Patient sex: M
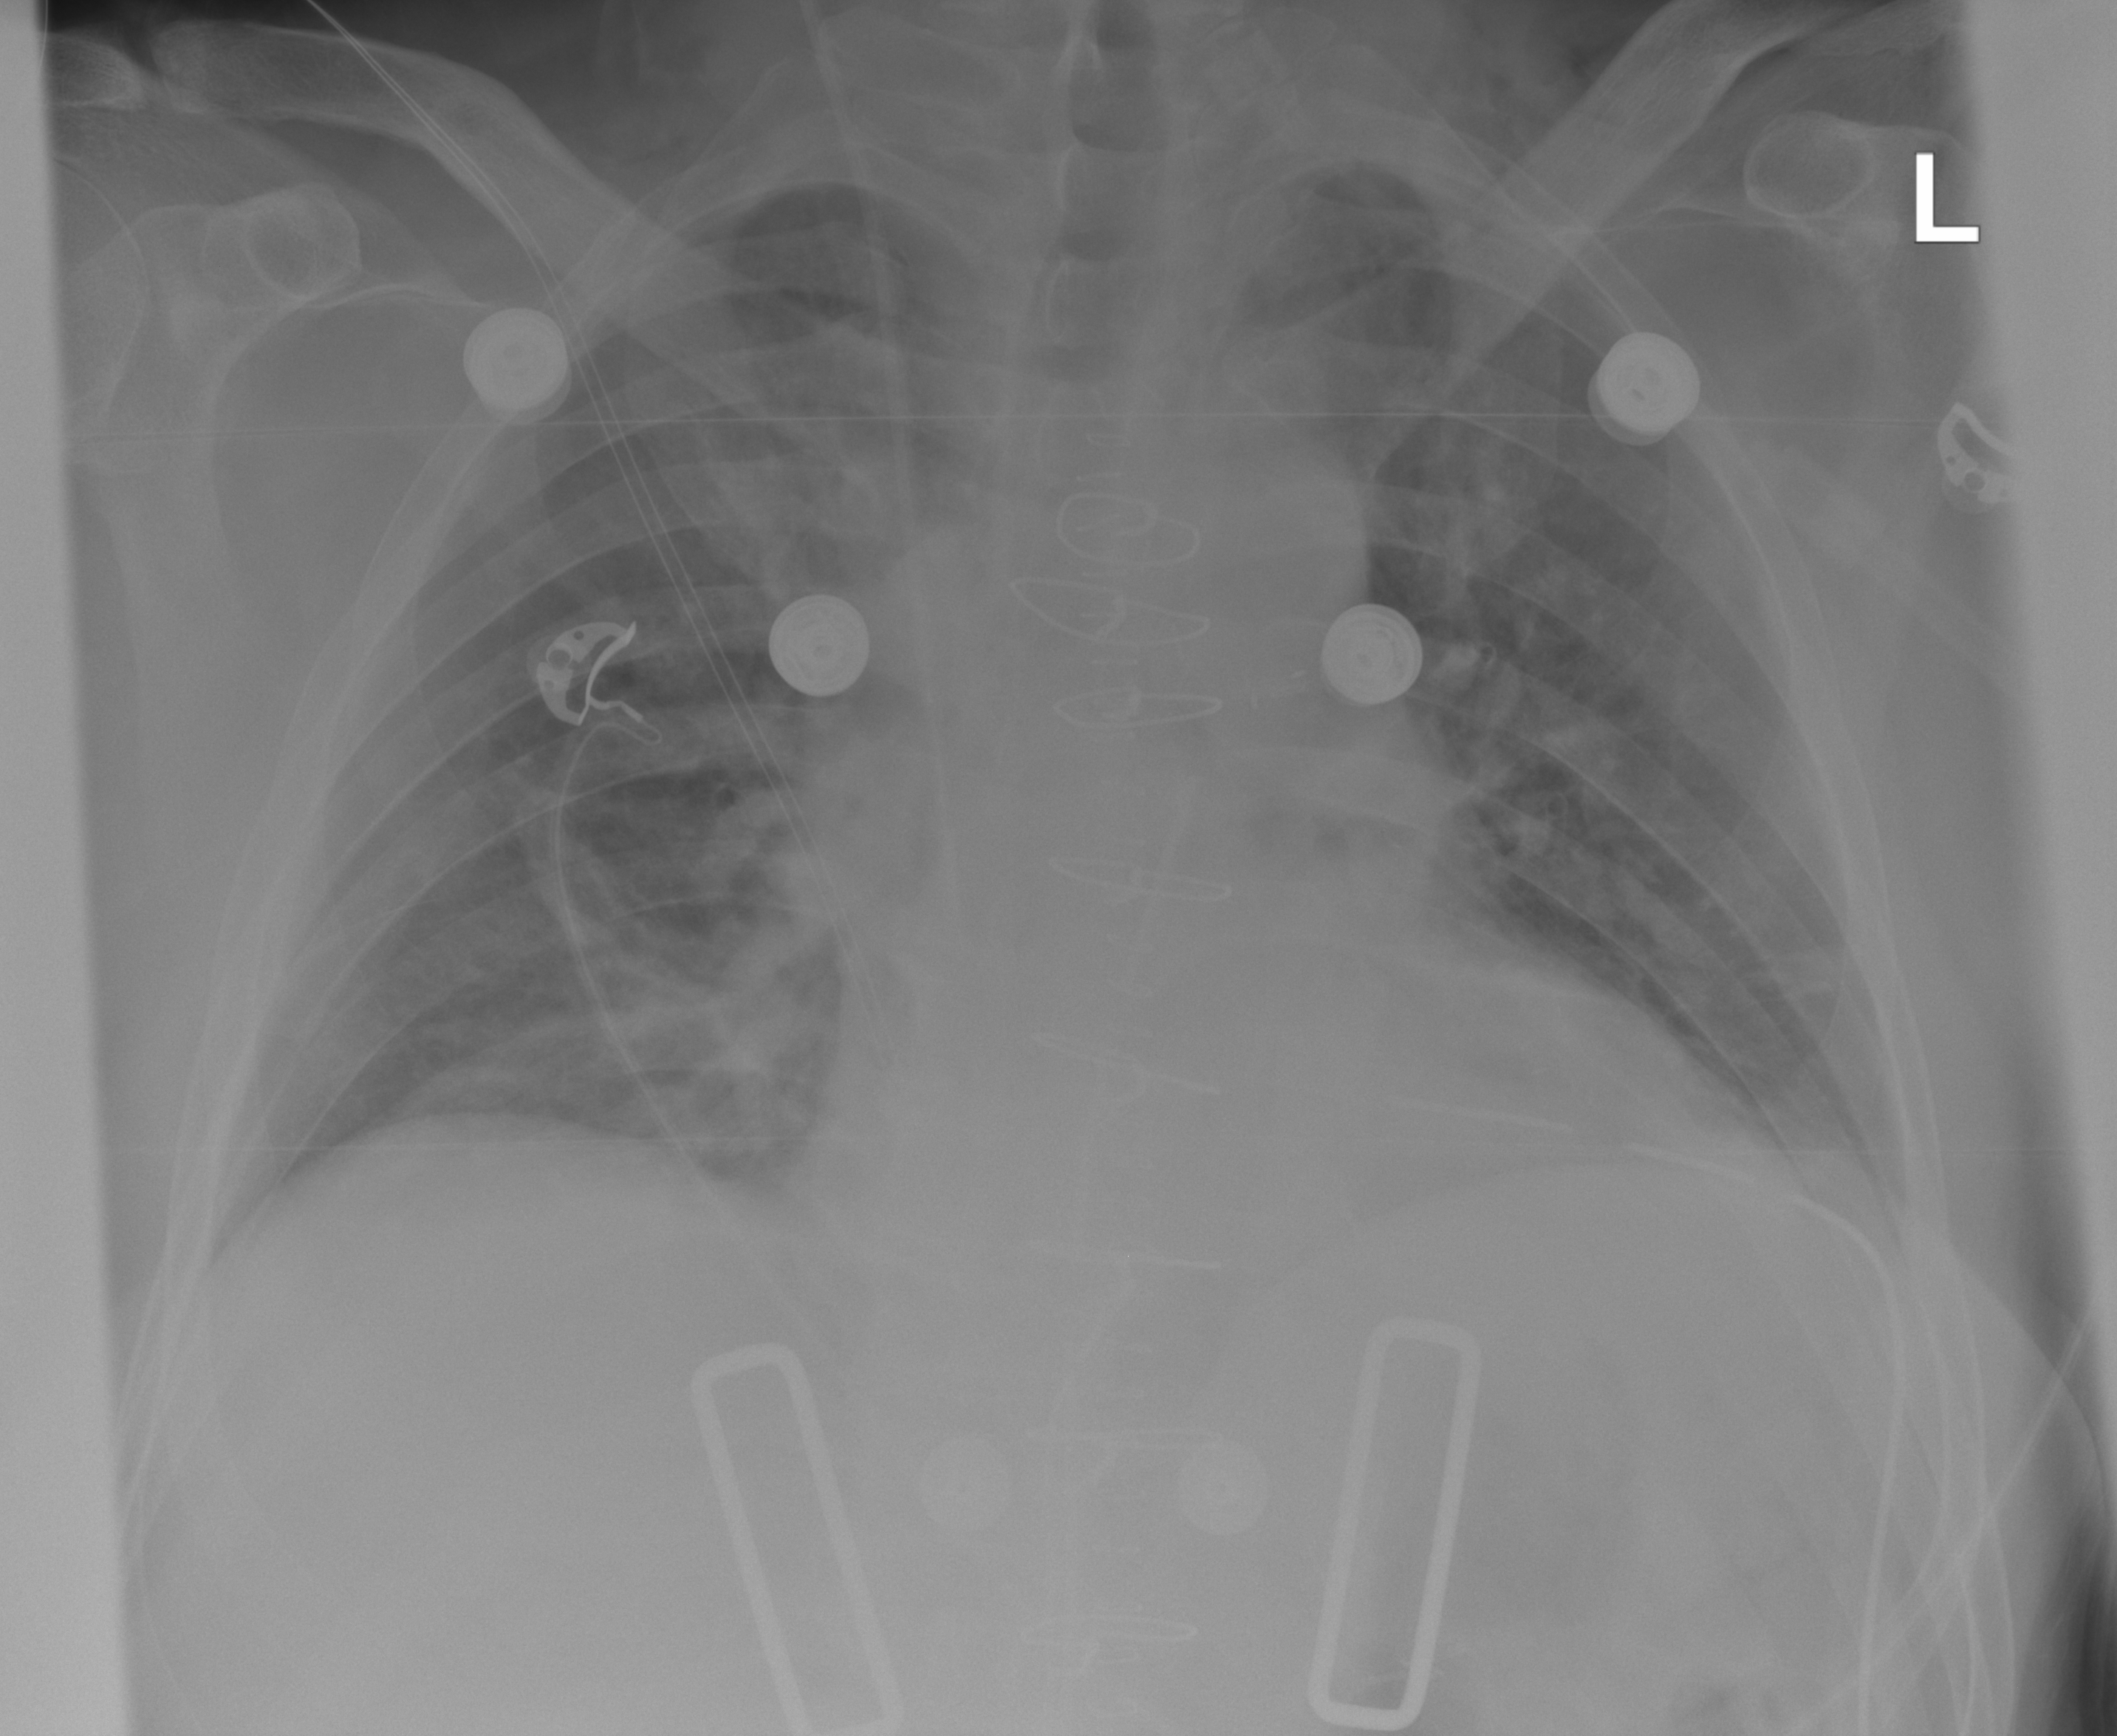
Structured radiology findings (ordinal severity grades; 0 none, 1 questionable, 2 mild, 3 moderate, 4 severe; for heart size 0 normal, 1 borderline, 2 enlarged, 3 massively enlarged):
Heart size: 2
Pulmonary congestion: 1
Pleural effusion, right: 0
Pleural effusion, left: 1
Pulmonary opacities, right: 1
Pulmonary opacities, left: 0
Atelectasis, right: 0
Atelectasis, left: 1